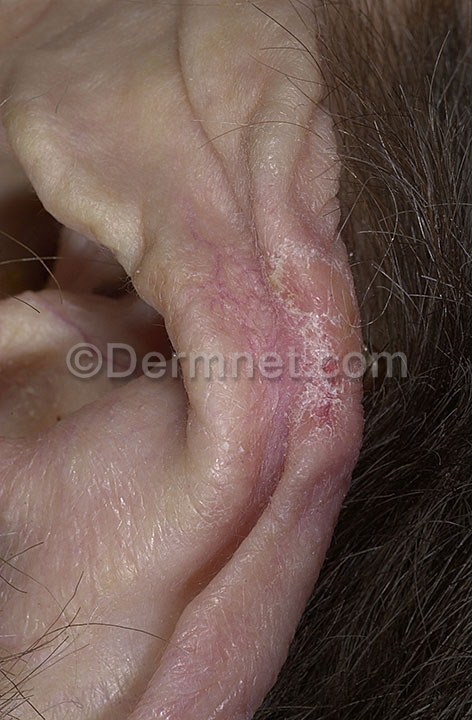
Disease: Actinic Keratosis Basal Cell Carcinoma and other Malignant Lesions